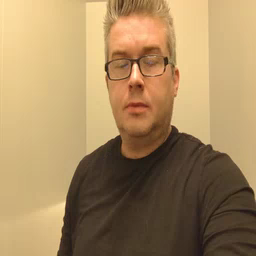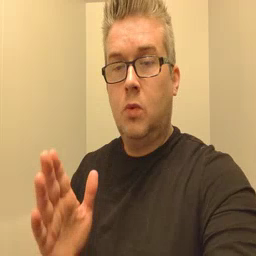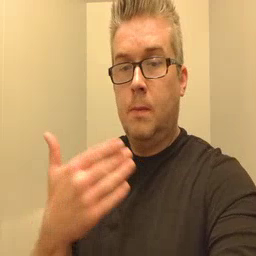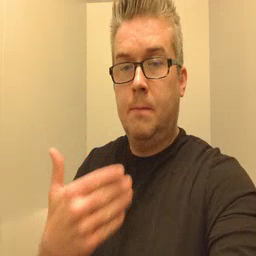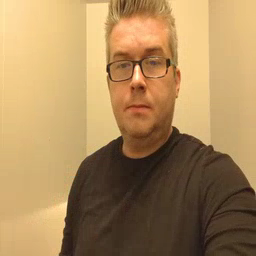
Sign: room